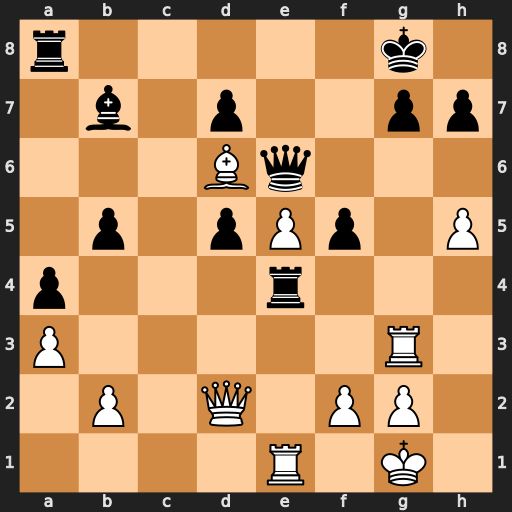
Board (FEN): r5k1/1b1p2pp/3Bq3/1p1pPp1P/p3r3/P5R1/1P1Q1PP1/4R1K1
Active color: w
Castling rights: -
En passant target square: -
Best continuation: Rxe4 dxe4 Qg5 Qf7 e6